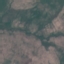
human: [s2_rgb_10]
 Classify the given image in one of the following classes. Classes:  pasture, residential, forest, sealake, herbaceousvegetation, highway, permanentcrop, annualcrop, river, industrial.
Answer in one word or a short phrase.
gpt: HerbaceousVegetation